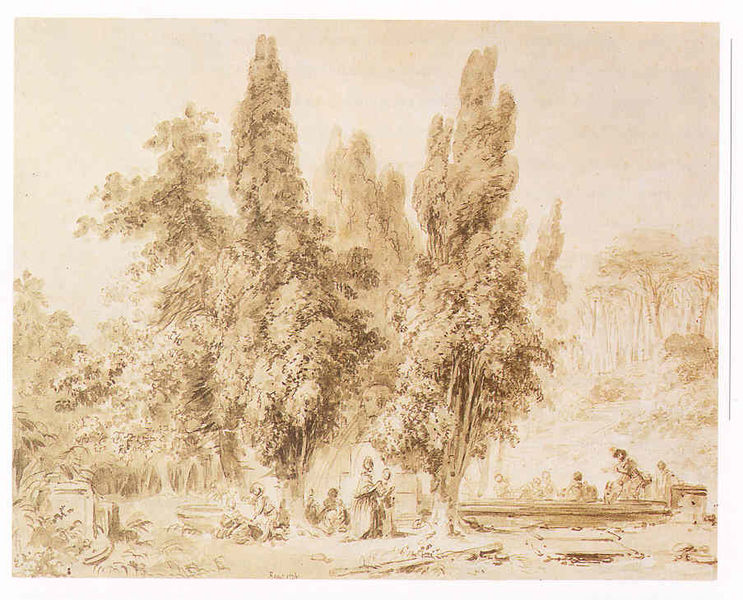
Titel: Römischer Park mit wasserspeiendem Kolossalkopf
Künstler: Jean-Honoré Fragonard
Standort: Karlsruhe
Institution: Staatliche Kunsthalle Karlsruhe
Schlagwörter: baum, blätter, feder, gemälde, himmel, kopf, laub, mann, meer, schatten, wasser, weiß, bäume, fluss, frauen, impressionismus, landschaft, menschen, ocker, see, sitzen, ufer, äste, braun, damen, frau, grau, hell, holz, kleid, kleider, licht, männer, schwarz, skizze, szene, zeichnung, dame, gras, haus, park, schnee, tier, weg, wiese, beige, gesellschaft, leute, malerei, stehen, steine, schauen, signatur, ast, horizont, hügel, natur, pappel, pappeln, stamm, wind, brücke, figur, familie, personen, blatt, pflanze, pflanzen, kontrast, krone, rokoko, wald, arbeit, boot, brunnen, genre, garten, skulptur, zypressen, terrasse, sommer, papier, mauer, grafik, graphik, schattierung, ausflug, picknick, rast, platz, bank, sepia, figuren, romantik, pier, steg, stämme, runde, lesen, nadel, baumkrone, foto, bad, waschen, laviert, tusche, buch, idyll, denkmal, wälder, lichtung, becken, schwarzweiss, radierung, stich, bleistift, ruinen, laubbaum, tanne, sonnig, tinte, sonntag, einfarbig, schloß, romantisch, gemeinde, wäldchen, eiche, leicht, watteau, pinie, spaziergänger, rötel, wasserspeier, baäume, fau, frauengruppe, gouache, linden, gemeinschaft, grabstein, wäscherinnen, zusammensein, vortrag, waschtag, floß, bäme, orizont, aufblicken, verblasst, naur, picnick, bildpersonal, ulmen, bak, 18. jahrhundert, 1890, bäiume, #weg, frauen kleider, feder zeichnung, genreszenen, fête amoureuse